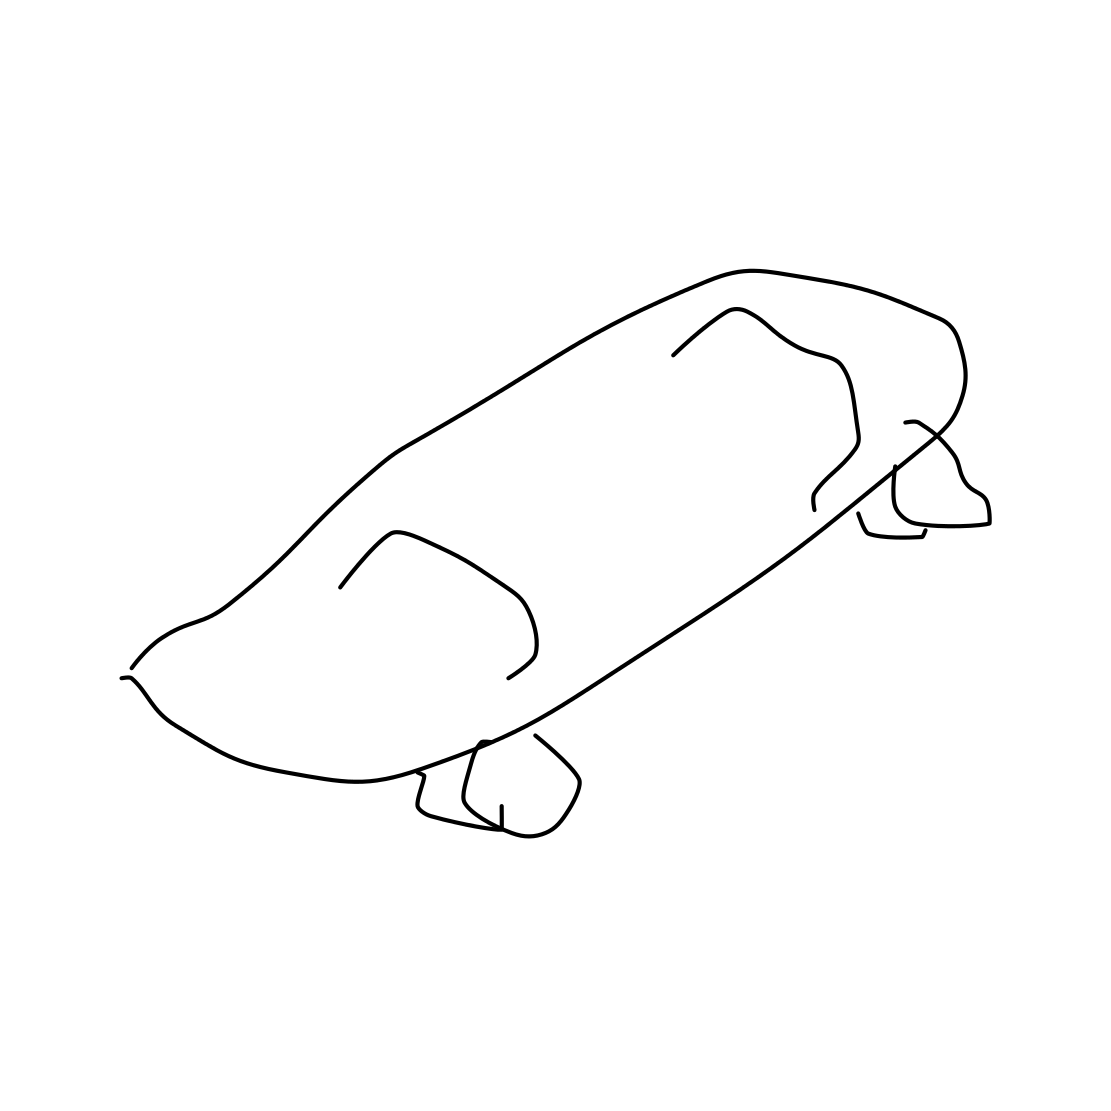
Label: skateboard